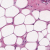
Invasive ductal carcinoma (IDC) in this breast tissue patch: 0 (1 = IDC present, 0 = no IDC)